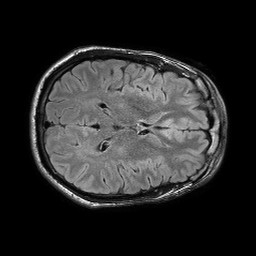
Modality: FLAIR
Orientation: axial
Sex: male
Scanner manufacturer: philips
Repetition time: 11 s
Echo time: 0.125 s